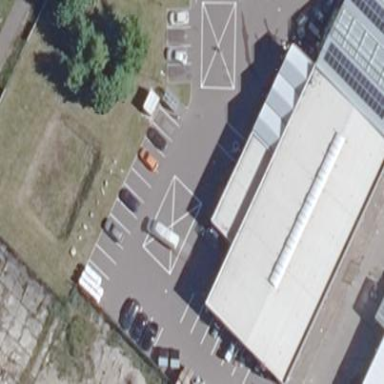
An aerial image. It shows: Parking area with asphalt surface.